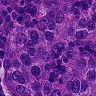
Metastatic tissue present: yes